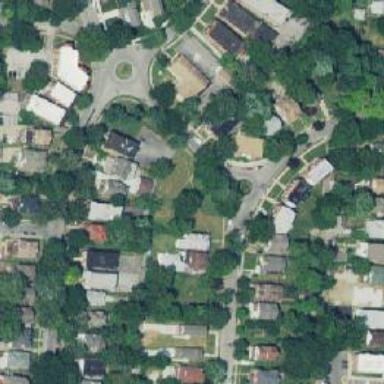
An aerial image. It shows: Neighborhood.